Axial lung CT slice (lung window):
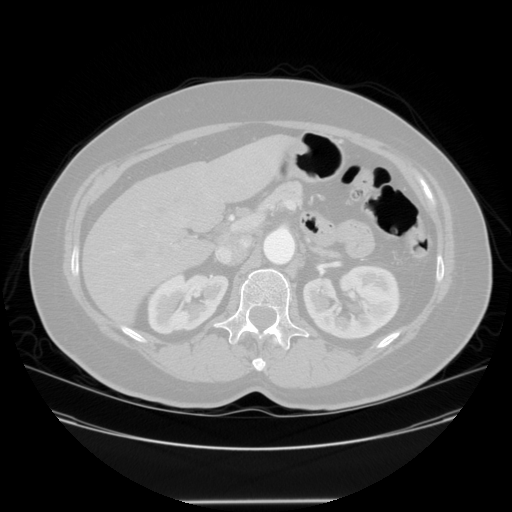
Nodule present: no